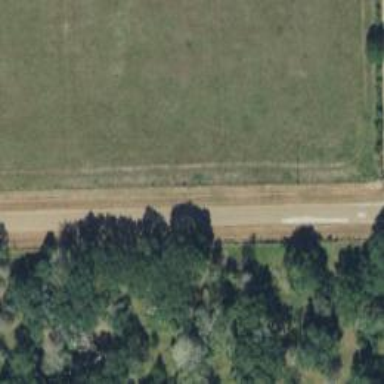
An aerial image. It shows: Tertiary road.